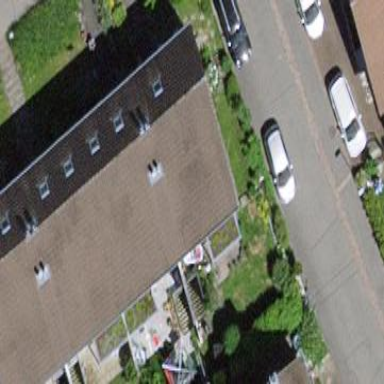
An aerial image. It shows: Simple and straightforward house.